Field crop: maize
Growth stage: 2
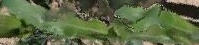
Species: maize